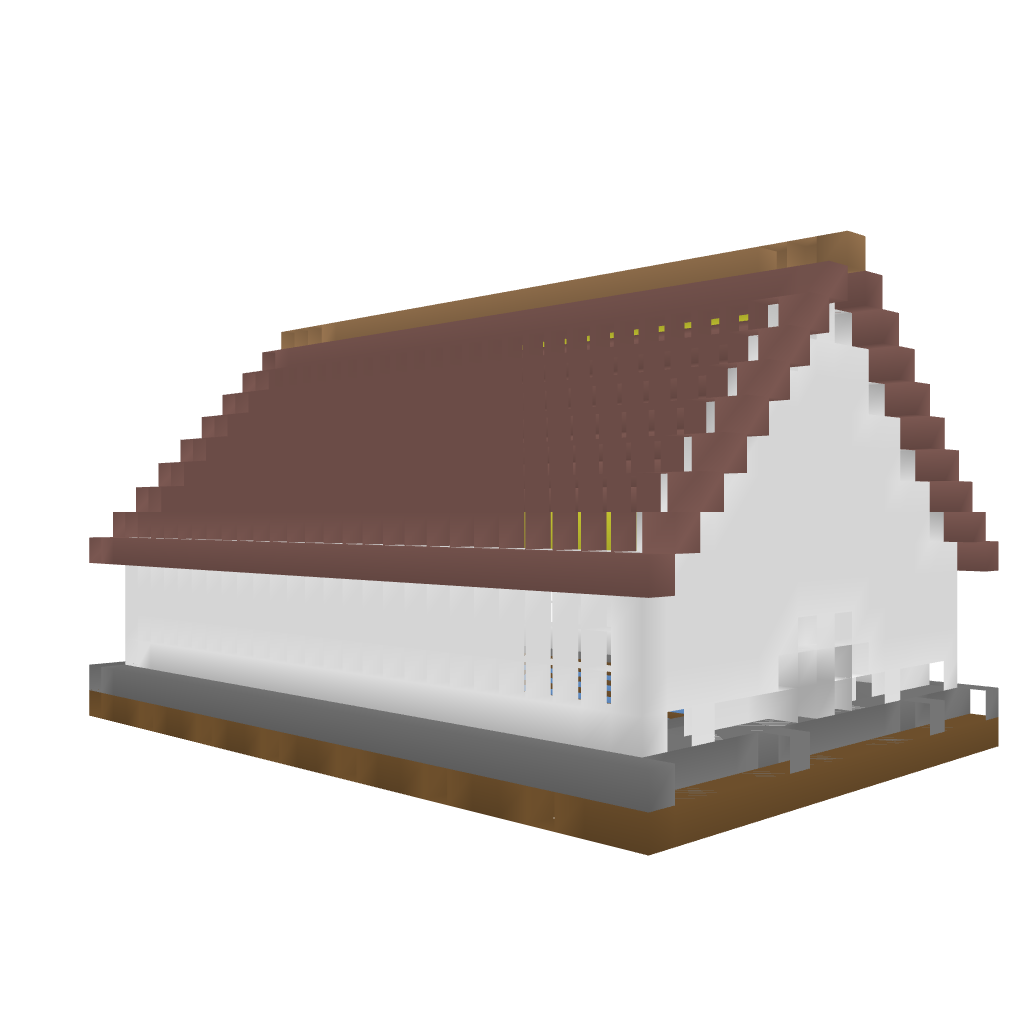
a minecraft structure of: Greenhouse good quality